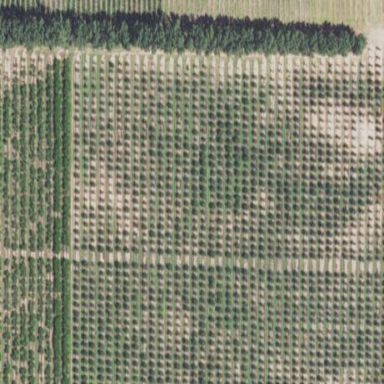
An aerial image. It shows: Orchard.